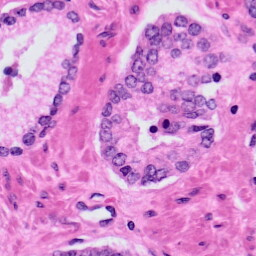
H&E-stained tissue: Prostate